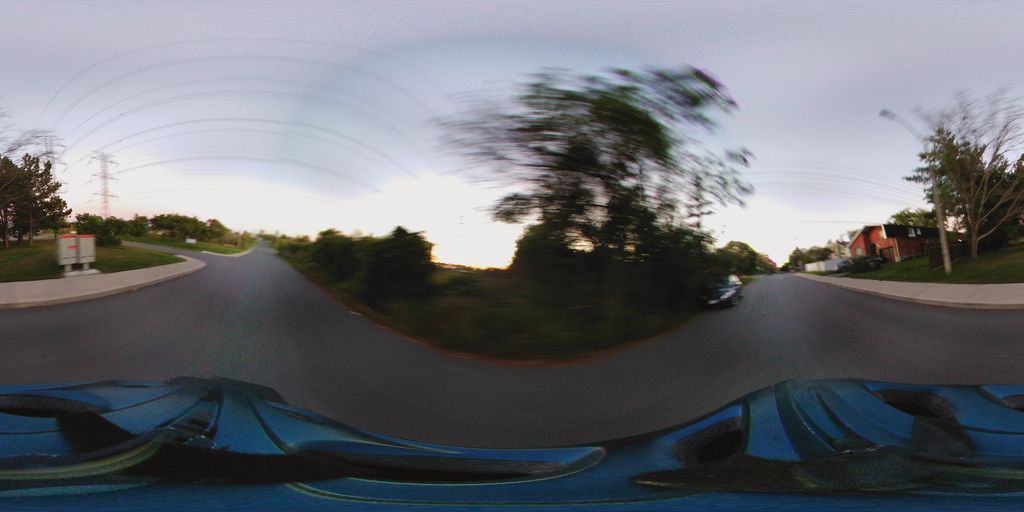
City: ottawa-gatineau